Question: Currently I am running a php file in a form of my own html file. I want the print out at the end the key values in my arrays. The arrays are to hold the values of the drop down boxes and radio boxes. I want to know how to connect the values the user chooses inside the ending echo lines for 'operating system', 'processor', 'memory' and so forth.
I tried doing:
'''
echo "<strong>Operating system:</strong> .$OS. <br>
";
'''
I also tried starting doing a:
'''
foreach($OS as $cost => name)
'''
but only know about printing inside the loop.
So I am hoping to get help understanding how to do this.
The form is what you see below.

Below is my 'html' code:
'''
<!doctype html>
<html lang="en">
<head>
<meta charset="utf-8">
<meta http-equiv="X-UA-Compatible" content="IE=edge">
<meta name="viewport" content="width=device-width, initial-scale=1">
<title>Computer Store</title>
<!-- Bootstrap -->
<link href="http://netdna.bootstrapcdn.com/bootstrap/3.2.0/css/bootstrap.min.css" rel="stylesheet">
<style type='text/css'>
select {
border: 1px solid #669;
font: bold 14pt;
color: #3399cc;
border-radius: 5px;
}
.c1 {
width: 150px;
font-weight: bold;
color: #036;
}
td {
padding: 5px;
}
input[type=text] {
border: 2px solid #036;
border-radius: 2px;
}
.outerbox {
border: 2px solid #036;
border-radius: 5px;
margin: 0;
padding: 0;
margin-bottom: 10px;
}
#ctr {
margin-top: 10px;
}
</style>
</head>
<body class='container'>
<h2>Online Computer Order Form</h2>
<form name="OrderForm" method="GET" action="assignment1.php">
<div class='row outerbox'>
<h2>Configure your system</h2>
<table class='table'>
<tr>
<td class='c1'>Operating System</td>
<td>
<select name="os" id="os">
<option value="0">--select operating system--</option>
<option value="w7">Windows 7</option>
<option value="w7p">Windows 7 Pro</option>
<option value="w8">Windows 8.1</option>
<option value="u12">Ubuntu 12.04</option>
</select>
</td>
</tr>
<tr>
<td class='c1'>Processor</td>
<td>
<select name="processor" id="processor">
<option selected="selected" value="0">Intel Core i3</option>
<option value="200">Intel Core i5</option>
<option value="350">Intel Core i7</option>
</select>
</td>
</tr>
<tr>
<td class='c1'>Memory</td>
<td>
<input type="radio" name="memory" id="memory1" value="2200">128 GB
<input type="radio" name="memory" id="memory2" value="1600">64 GB
<input type="radio" name="memory" id="memory3" value="500">32 GB
<input type="radio" name="memory" id="memory4" value="295">16 GB
<input type="radio" name="memory" id="memory5" value="0" checked="checked">8 GB
</td>
</tr>
<tr>
<td class='c1'>Hard Drive</td>
<td>
<input type="radio" name="hd" id="hd1" value="0" checked>320GB
<input type="radio" name="hd" id="hd2" value="100">500GB
<input type="radio" name="hd" id="hd3" value="200">1000GB
<input type="radio" name="hd" id="hd2" value="350">2000GB
</td>
</tr>
<tr>
<td class='c1'>CD/DVD Driver</td>
<td>
<input type="radio" name="cdr" id="cdr1" value="0" checked class="d_drive">DVD-ROM Drive
<input type="radio" name="cdr" id="cdr2" value="50" class="d_drive">DVD+/-RW Drive
</td>
</tr>
</table>
</div>
<div class='row outerbox'>
<h2>Contact Information</h2>
<table class='table'>
<tr>
<td class='c1'>First Name</td>
<td>
<input type="text" name="First" size="20" id='first' placeholder="First name">
</td>
</tr>
<tr>
<td class='c1'>Last Name</td>
<td>
<input type="text" name="Last" size="20" id='last' placeholder="Last name">
</td>
</tr>
<tr>
<td class='c1'>Phone #</td>
<td>
<input type="text" name="Phone" size="20" id='phone' placeholder="Phone">
</td>
</tr>
</table>
</div>
<h3>Special instructions/Comments:</h3>
<textarea name='comments' placeholder="If you have any comments or special instructions, please enter them here" class='form-control' rows='3'>
</textarea>
<p id='ctr'>
<input type="submit" value="Finalize sale" class='btn btn-primary'>&nbsp;
<input type="reset" value="Cancel" class='btn btn-danger'>
</p>
</form>
</body>
</html>
'''
'PHP' file:
'''
<?php
// Begin by making variables for the user's First, Last Name and Phone number
$first = $_GET['First'];
$last = $_GET['Last'];
$phone = $_GET['Phone'];
//Array Variables for each section
$OS = array('w7' => 'Windows 7', 'w7p' => 'Windows 7 Pro', 'w8' => 'Windows 8.1', 'u12' => 'Ubuntu 12.04');
$Proc = array('0' => 'Intel Core i3', '200' => 'Intel Core i5', '350' => 'Intel Core i7');
$Memory = array('2200' => '320 GB', '1600' => '64 GB', '500' => '32 GB', '295' => '16 GB', '0' =>
'8 GB');
$H_Drive = array('0' => '320 GB', '100' => '500 GB', '200' => '1000 GB', '350' => '2000 GB');
$C_Drive = array('0' => 'DVD-ROM Drive', '50' => 'DVD+/-RW Drive');
$Comments = $_GET['comments'];
//Connecting options
foreach ($OS as $cost => $name){
}
//Totaling Cost
$total = 0;
$salesTax = $total * .05;
$purchaseTotal = $total + $salesTax;
//Print out information
echo "Thank you" .$first. " " .$last. " for using Sam's online store. <br>
";
echo "You have selected the following system: <br>
";
echo "<strong>Base system</strong><br>
";
echo "<strong>Operating system:</strong><br>
";
echo "<strong>Processor:</strong> <br>
";
echo "<strong>Memory:</strong> <br>
";
echo "<strong>Hard drive:</strong> <br>
";
echo "<strong>DVD Drive:</strong> <br>
";
echo "<strong>Total:</strong>" .$total. "<br>
";
echo "<strong>Sales tax(5%):</strong>" .$salesTax. "<br>
";
echo "<strong>Total Amount:</strong>" .$purchaseTotal. "<br>
";
echo "<strong>Comments or special instructors:</strong> <br>
" .$Comments."<br>
";
?>
'''
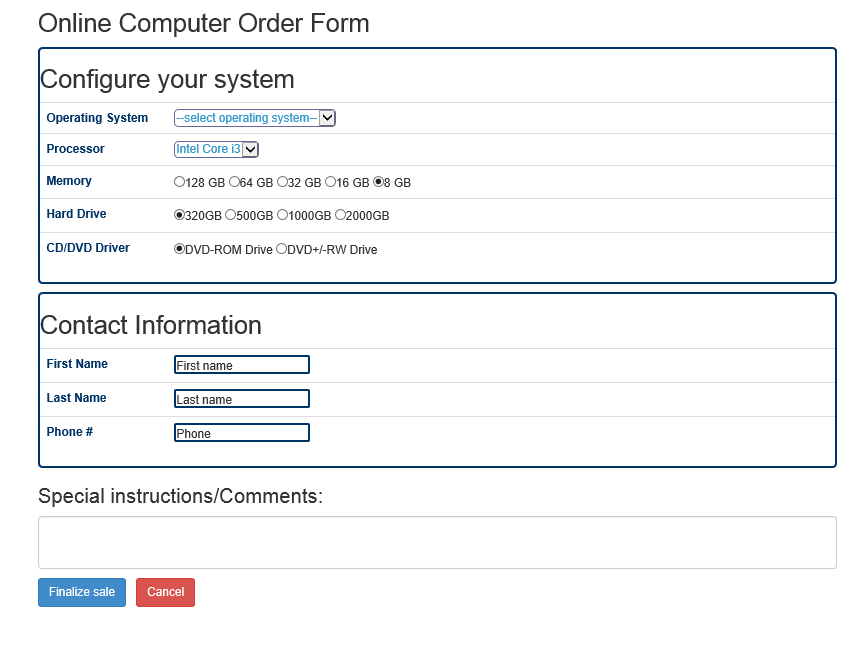
Answer: '''
$osValue = $_GET['os'];
$procValue = $_GET['processor'];
$memoryValue = $_GET['memory'];
$hdValue = $_GET['hd'];
$cdrValue = $_GET['cdr'];
'''
'''
echo $OS[$osValue];
echo $Proc[$procValue];
echo $Memory[$memoryValue];
echo $H_Drive[$hdValue];
echo $C_Drive[$cdrValue];
'''
'''
<?php
/*pulling in variables from get.*/
$osValue = $_GET['os'];
$procValue = $_GET['processor'];
$memoryValue = $_GET['memory'];
$hdValue = $_GET['hd'];
$cdrValue = $_GET['cdr'];
$first = $_GET['First'];
$last = $_GET['Last'];
$phone = $_GET['Phone'];
//Array Variables for each section
$OS = array('w7' => 'Windows 7', 'w7p' => 'Windows 7 Pro', 'w8' => 'Windows 8.1', 'u12' => 'Ubuntu 12.04');
$Proc = array('0' => 'Intel Core i3', '200' => 'Intel Core i5', '350' => 'Intel Core i7');
$Memory = array('2200' => '320 GB', '1600' => '64 GB', '500' => '32 GB', '295' => '16 GB', '0' =>
'8 GB');
$H_Drive = array('0' => '320 GB', '100' => '500 GB', '200' => '1000 GB', '350' => '2000 GB');
$C_Drive = array('0' => 'DVD-ROM Drive', '50' => 'DVD+/-RW Drive');
$Comments = $_GET['comments'];
//Connecting options
foreach ($OS as $cost => $name){
//stuff you wanna do
}
//Totaling Cost
$total = 0;
$salesTax = $total * .05;
$purchaseTotal = $total + $salesTax;
//Print out information
/* ucwords(string) capitalizes the first letter */
echo "Thank you " .ucwords($first). " " .ucwords($last). " for using Sam's online store. <br>
";
echo "You have selected the following options: <br>
";
/* your values would go here */
echo "<strong>Operating system:</strong> $OS[$osValue]<br>
";
echo "<strong>Processor:</strong> $Proc[$procValue]<br>
";
echo "<strong>Memory:</strong> $Memory[$memoryValue]<br>
";
echo "<strong>Hard drive:</strong> $H_Drive[$hdValue]<br>
";
echo "<strong>DVD Drive:</strong> $C_Drive[$cdrValue]<br>
";
echo "<strong>Total:</strong>" .$total. "<br>
";
echo "<strong>Sales tax(5%):</strong>" .$salesTax. "<br>
";
echo "<strong>Total Amount:</strong>" .$purchaseTotal. "<br>
";
echo "<strong>Comments or special instructors:</strong> <br>
" .$Comments."<br>
";
?>
'''